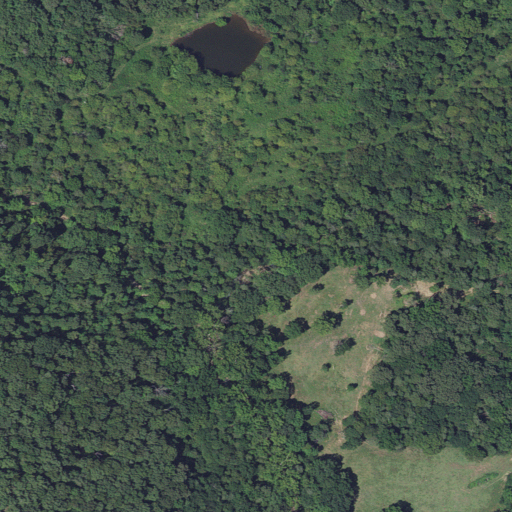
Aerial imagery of valley in Arkansas named Dutchman Hollow containing deciduous forest, evergreen forest, pasture, grassland, mixed forest, and open water